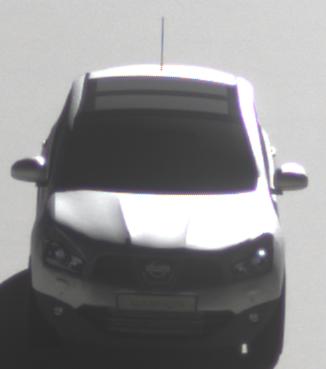
Make: Nissan
Model: Qashqai 1.6
Detailed model: Qashqai (J10)
Model produced from: 2010/03
Model produced until: 2010/08
Doors: 5
Color: white
Road condition: dry road
Daytime: morning or afternoon
Contrast: high contrast